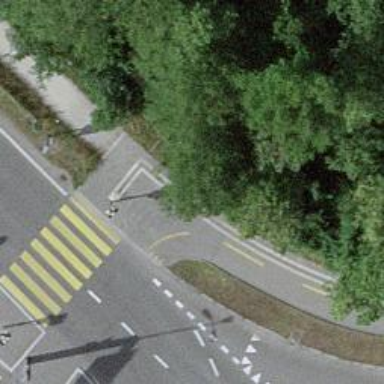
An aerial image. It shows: Asphalt footway.